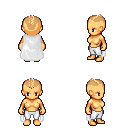
a pixel art fantasy rpg character, female body template, human, tanned skin, white cape, white pants, light blonde short mohawk hairstyle, four views (front, back, left, right), 2x2 character sprite sheet, small pixel art, hard edges, no anti-aliasing